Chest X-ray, PA view. Patient: 49 years old, sex M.
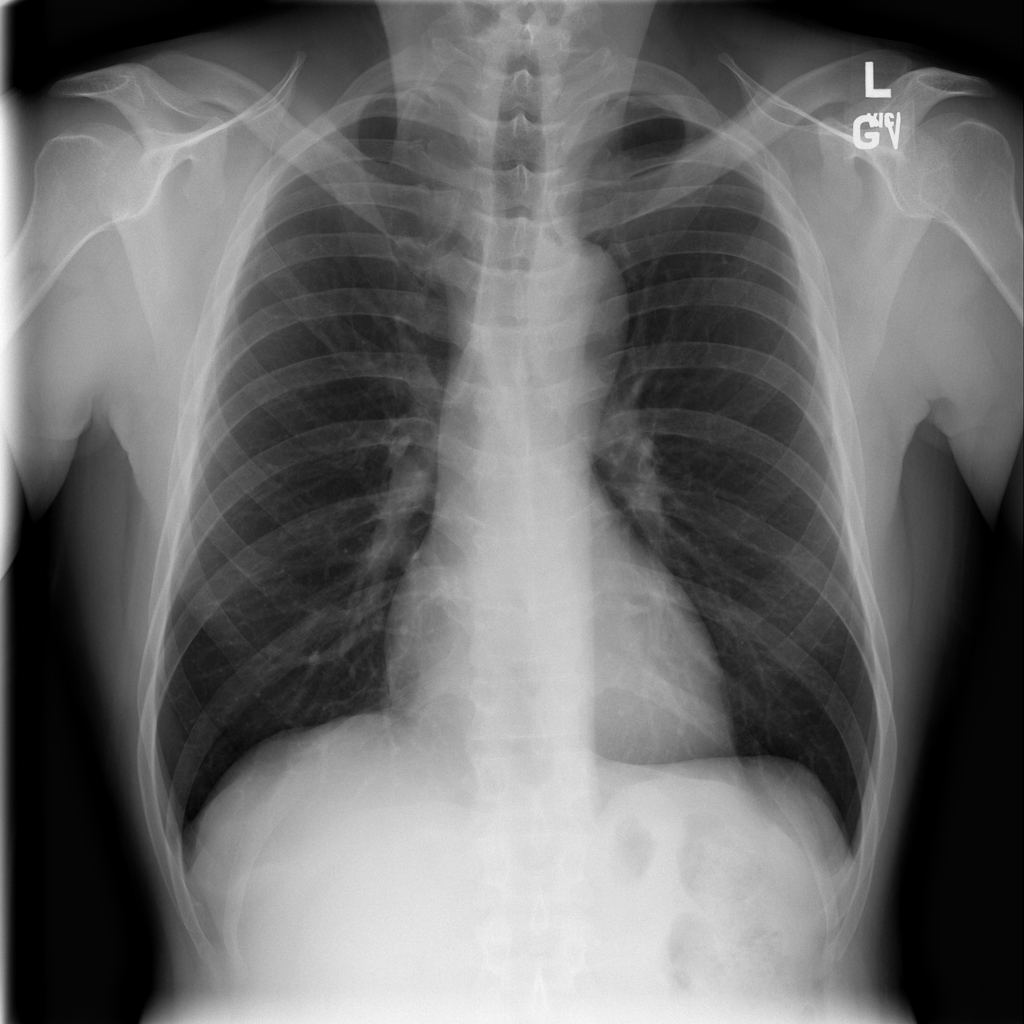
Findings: No Finding